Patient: sex M, age 43
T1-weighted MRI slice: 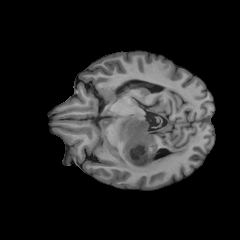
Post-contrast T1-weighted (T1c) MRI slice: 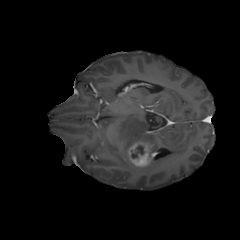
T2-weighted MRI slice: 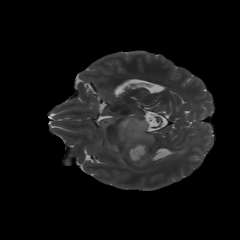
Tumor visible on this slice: yes
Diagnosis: Glioblastoma, IDH-wildtype
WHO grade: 4